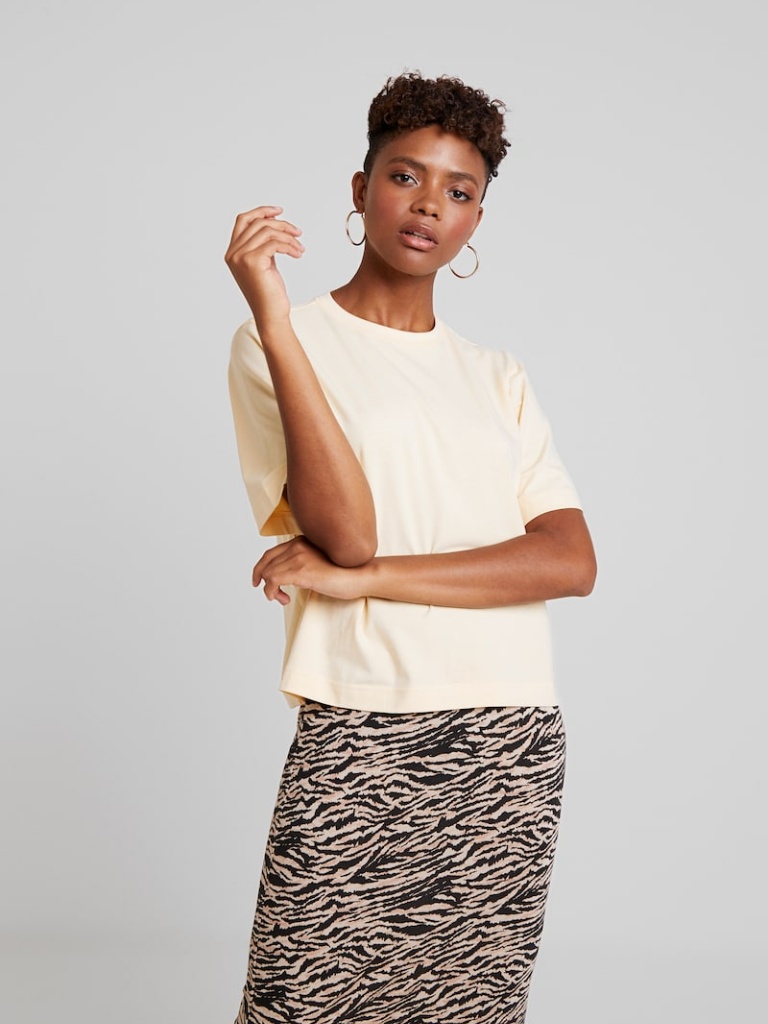
cotton relaxed short sleeve waist length Untucked crew t-shirt